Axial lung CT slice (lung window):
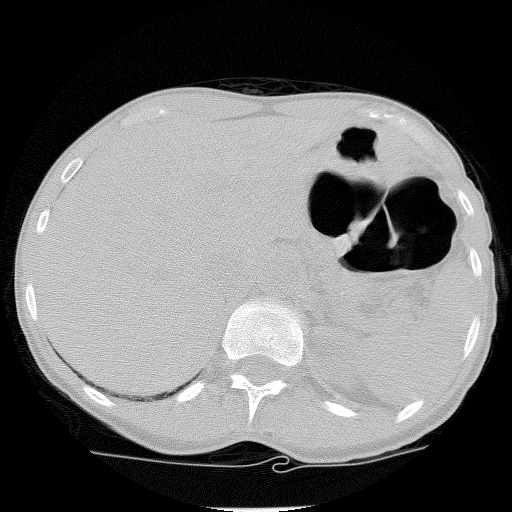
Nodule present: no